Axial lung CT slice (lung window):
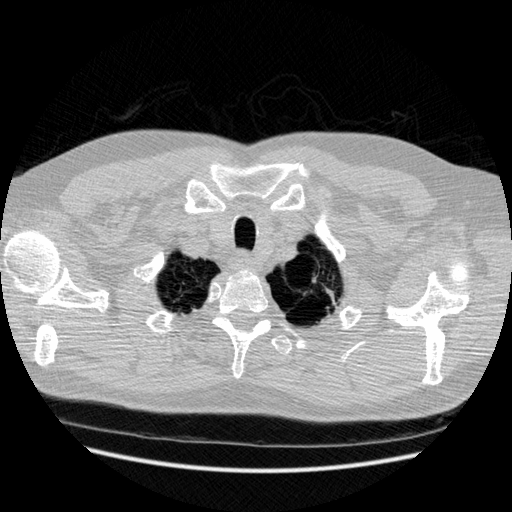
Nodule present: no